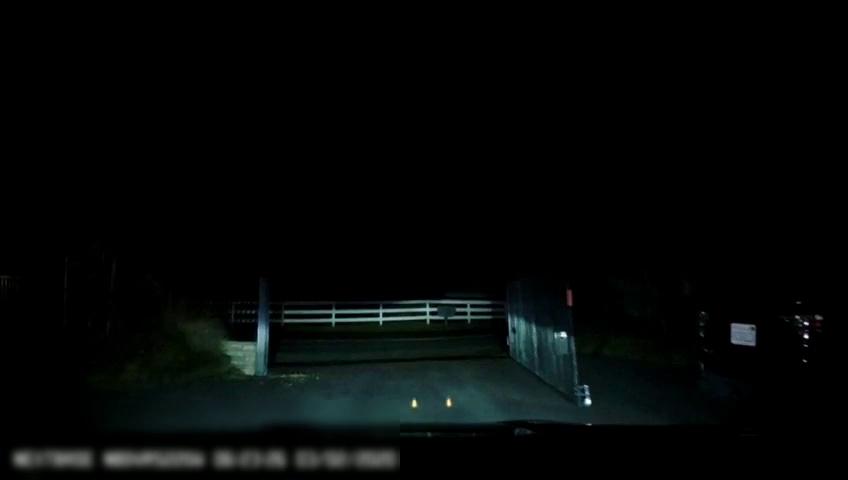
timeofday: Night
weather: Other
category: Drivable Space
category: Lanes | Alternate Lane